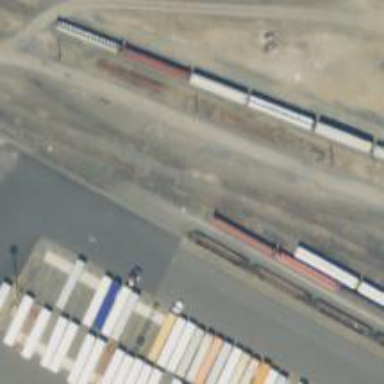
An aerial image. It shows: Railway yard used for servicing trains.